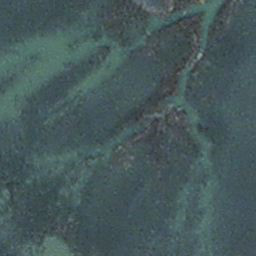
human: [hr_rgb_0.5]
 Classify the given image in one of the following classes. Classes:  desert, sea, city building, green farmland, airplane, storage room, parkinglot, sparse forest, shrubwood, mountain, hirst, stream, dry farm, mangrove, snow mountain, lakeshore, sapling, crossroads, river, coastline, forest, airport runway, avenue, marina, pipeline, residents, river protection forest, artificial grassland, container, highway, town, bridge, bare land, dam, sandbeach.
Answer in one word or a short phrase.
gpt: stream